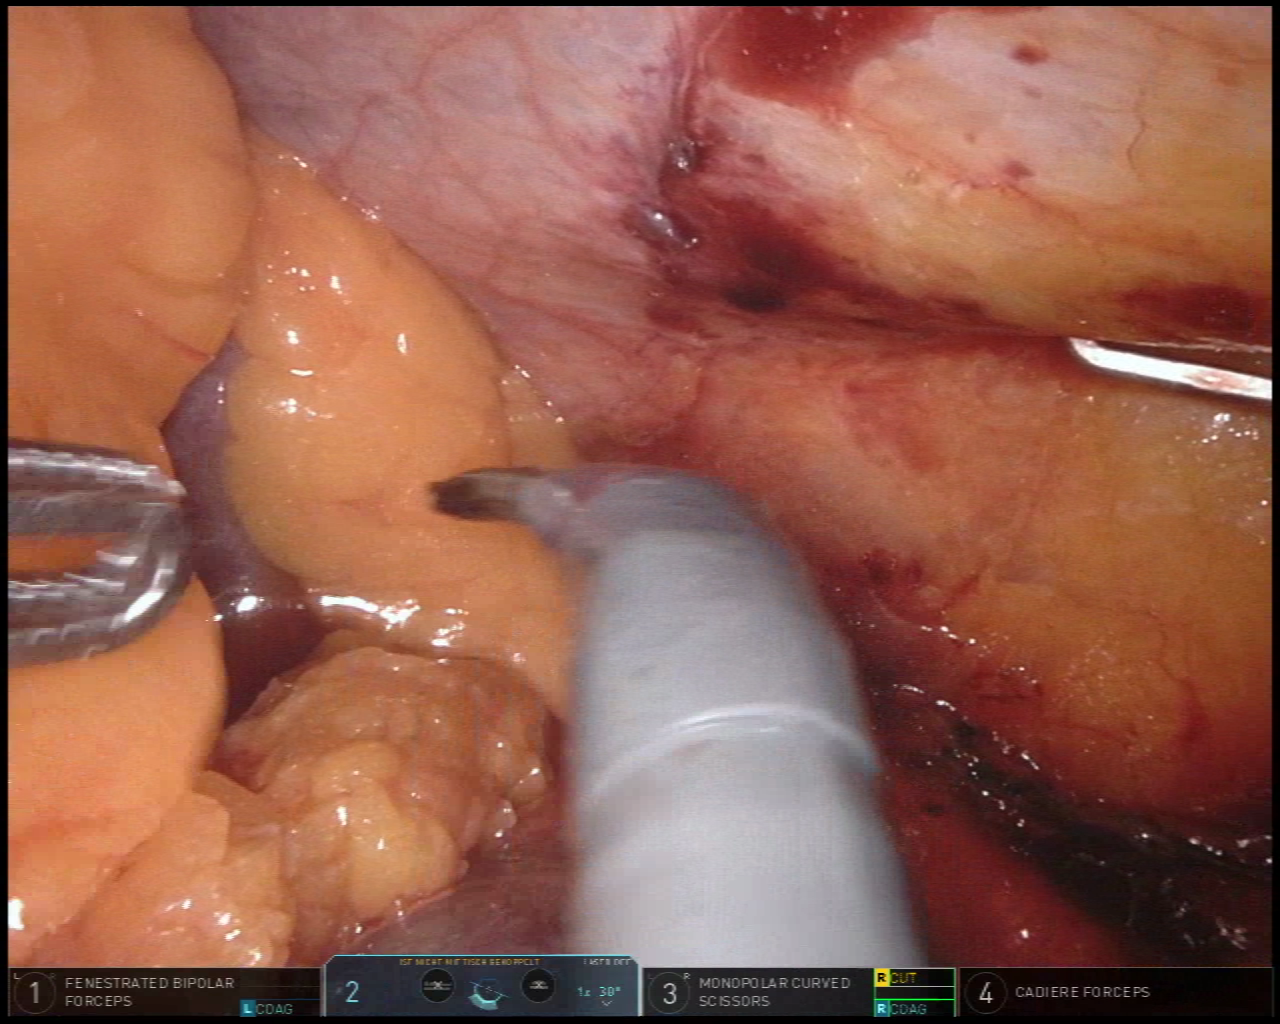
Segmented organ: spleen
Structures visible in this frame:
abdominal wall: yes
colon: no
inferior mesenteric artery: no
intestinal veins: no
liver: no
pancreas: no
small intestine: no
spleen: yes
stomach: no
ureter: no
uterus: no
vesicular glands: no